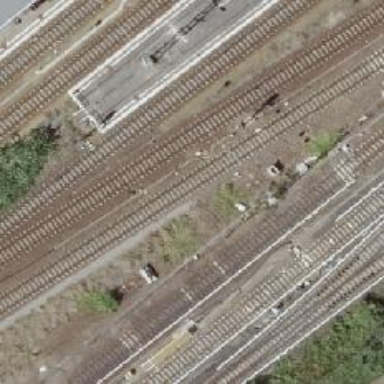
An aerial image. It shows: Railway signal.